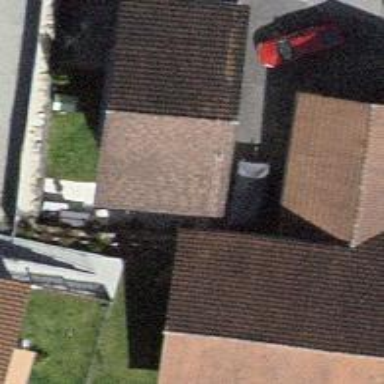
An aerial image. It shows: Garage building.